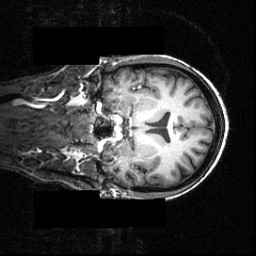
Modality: T1w
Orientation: coronal
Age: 27
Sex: female
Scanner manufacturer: siemens
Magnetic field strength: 3.951 T
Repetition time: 1.5 s
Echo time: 0.00335 s